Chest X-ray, PA view. Patient: 54 years old, sex F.
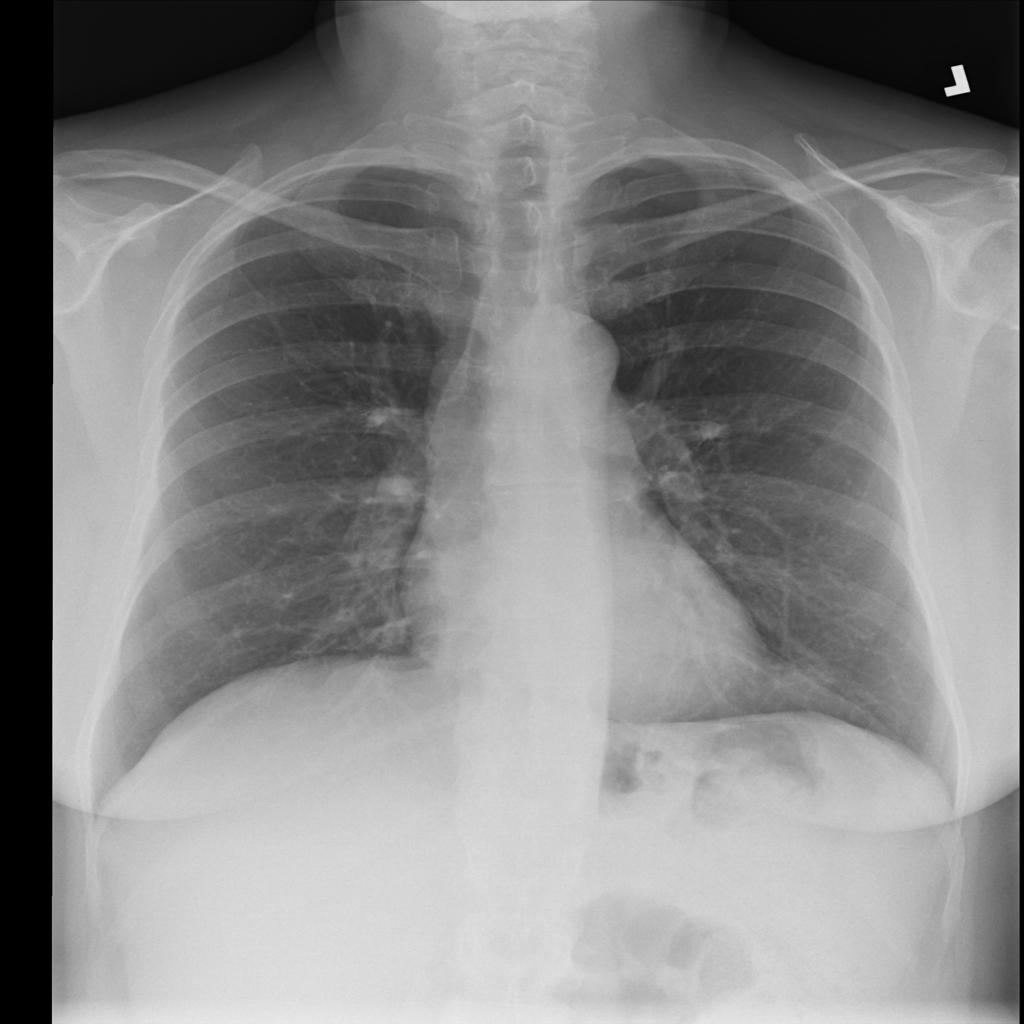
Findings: No Finding